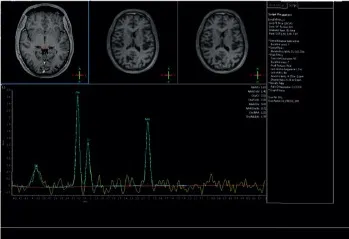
MRI post-shunting (20 days). (E) Perfusion-weighted imaging (PWI) shows a low cerebral blood volume (CBV) in the area of interest.
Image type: radiology (mri)